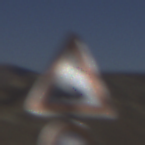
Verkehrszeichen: UnebeneFahrbahn
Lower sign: Ueberholverbot
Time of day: MorningAfternoon
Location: Outdoor (Nature)
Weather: Clear
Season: NotSpecified
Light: Natural